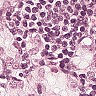
Metastatic tissue present: yes